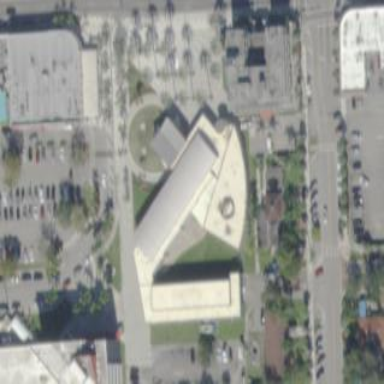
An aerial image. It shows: Museum building.